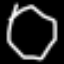
Label: octagon